Question: I'm creating a matrix of textboxes, then I want to input some values in these textboxes. After that by clicking a button below my matrix, program should get values (This is the main problem!) I suppose that I can make it using 'foreach UIElement' but it doesn't work... I'm attaching a screenshot and a code, please correct it!
'''
private void vsematrici_SelectionChanged(object sender, SelectionChangedEventArgs e)
{
int selectedIndex = vsematrici.SelectedIndex + 2;
StackPanel[] v = new StackPanel[selectedIndex];
for (int i = 0; i < selectedIndex; i++)
{
v[i] = new StackPanel();
v[i].Name = "matrixpanel" + i;
v[i].Orientation = Orientation.Horizontal;
TextBox[] t = new TextBox[selectedIndex];
for (int j = 0; j < selectedIndex; j++)
{
t[j] = new TextBox();
t[j].Name = "a" + (i + 1) + (j + 1);
t[j].Text = "a" + (i + 1) + (j + 1);
v[i].Children.Add(t[j]);
Thickness m = t[j].Margin;
m.Left = 1;
m.Bottom = 1;
t[j].Margin = m;
InputScope scope = new InputScope();
InputScopeName name = new InputScopeName();
name.NameValue = InputScopeNameValue.TelephoneNumber;
scope.Names.Add(name);
t[j].InputScope = scope;
}
mainpanel.Children.Add(v[i]);
}
Button button1 = new Button();
button1.Content = "Naiti opredelitel'";
button1.Click += Button_Click;
mainpanel.Children.Add(button1);
}
private void Button_Click(object sender, RoutedEventArgs e)
{
myresult.Text = "After button clicking there should be shown a matrix of texboxes values";
foreach (UIElement ctrl in mainpanel.Children)
{
if (ctrl.GetType() == typeof(TextBox))
{
//There should be a a two-dimensional array that I want to fill with textboxes' values
//But even this "if" doen't work!!! I don't know why...
}
}
}
'''

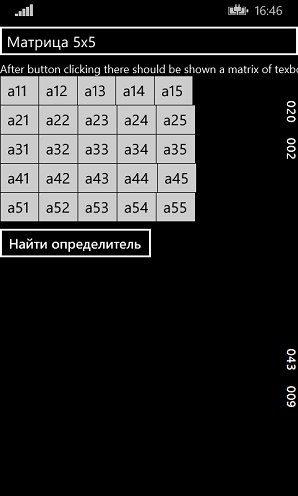
Answer: You are adding some 'StackPanel' to your 'mainPanel' and then you're adding textboxes to that stackPanels.
But here:
'''
foreach (UIElement ctrl in mainpanel.Children)
{
if (ctrl.GetType() == typeof(TextBox))
{
'''
you're trying to find these textboxes as they were children of 'mainPanel' - of course you can't find them this way.
So you could change your code according to your logic like this:
'''
foreach (UIElement pnl in mainpanel.Children)
{
if (pnl is StackPanel)
{
foreach (UIElement ctrl in (pnl as StackPanel).Children)
{
if (ctrl is TextBox)
{
// your logic here
}
}
}
}
'''